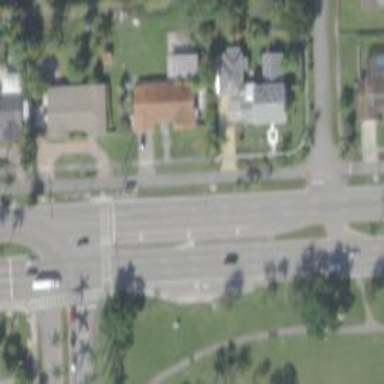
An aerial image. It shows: Unmarked road crossing.